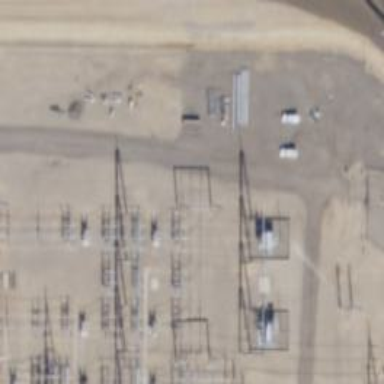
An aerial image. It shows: Switch for power supply.